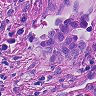
Metastatic tissue present: yes